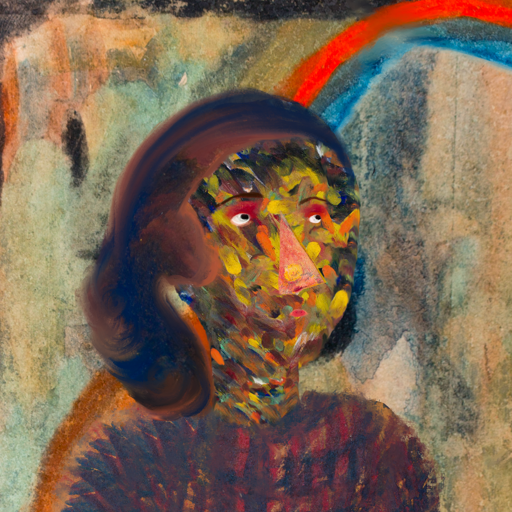
Background: Childish, Head And Neck Side: An_Impression, Face Side: Irani, Bust: In_The_Sun, Hair Side: Mother_And_Son_Son, Head Accessory: Blank, Second Necklace: Blank, Necklace: Blank, Baby: Blank